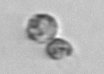
Label: Thalassiosira_sp_aff_mala